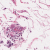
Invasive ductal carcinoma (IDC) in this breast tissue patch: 0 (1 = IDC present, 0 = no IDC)